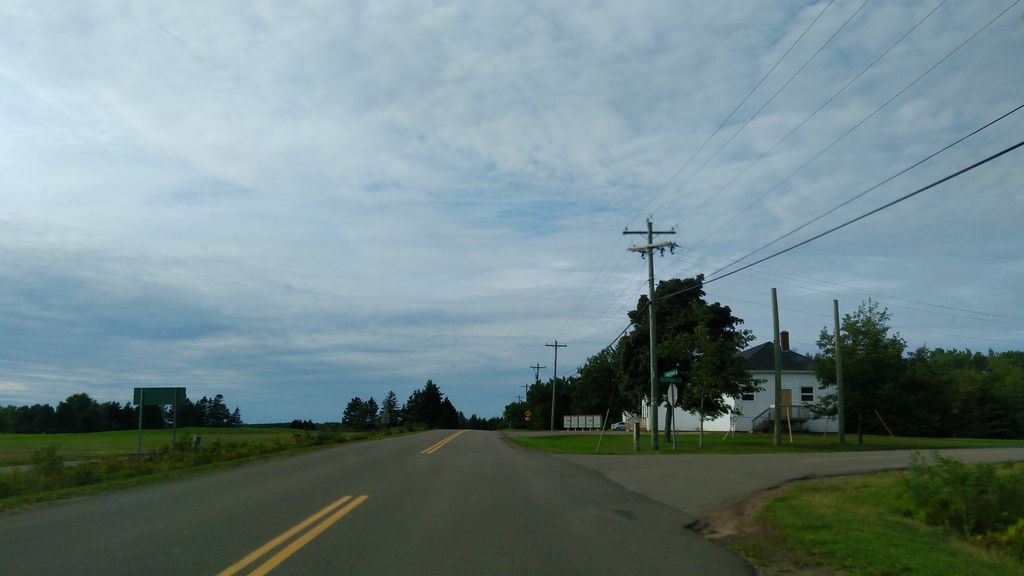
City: charlottetown